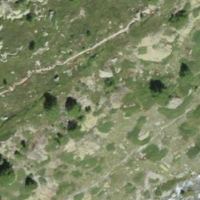
EUNIS habitat code: 23
Species observed at this site:
Vaccinium myrtillus
Campanula barbata